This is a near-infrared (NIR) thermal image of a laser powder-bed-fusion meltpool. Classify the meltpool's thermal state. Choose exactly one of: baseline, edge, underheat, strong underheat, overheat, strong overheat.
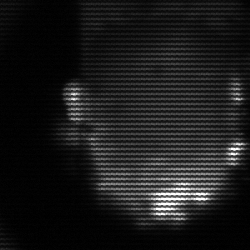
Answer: baseline